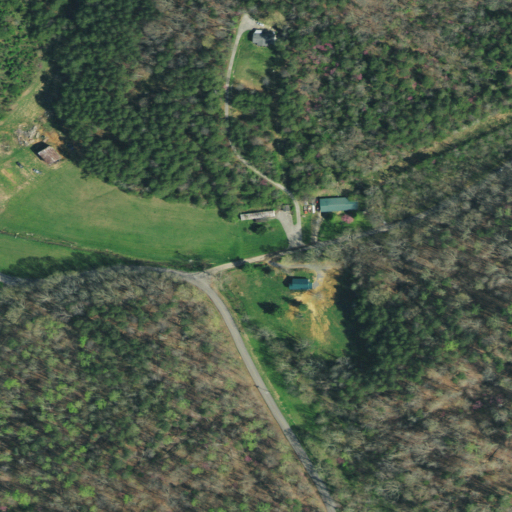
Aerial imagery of valley in Tennessee named Ivey Hollow containing deciduous forest, evergreen forest, mixed forest, pasture, open development, low intensity development, and medium intensity development